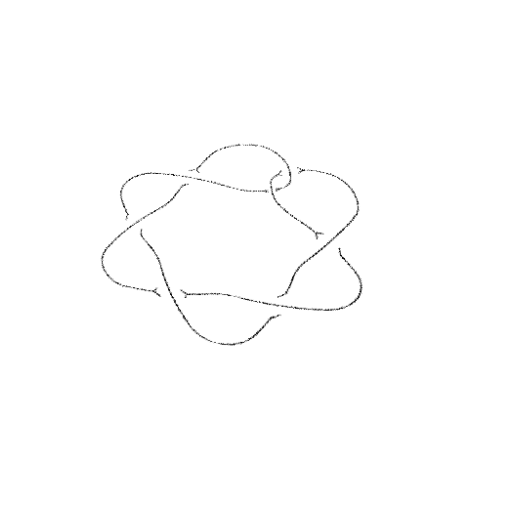
Crossing number: 7